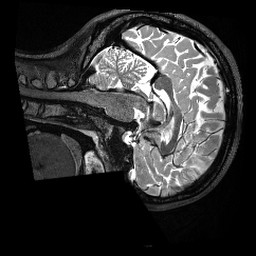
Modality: T2w
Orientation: sagittal
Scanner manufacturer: siemens
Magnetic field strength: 3 T
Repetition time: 3.2 s
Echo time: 0.563 s